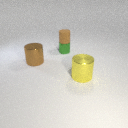
large brown metal cylinder to the left of small green metal cylinder